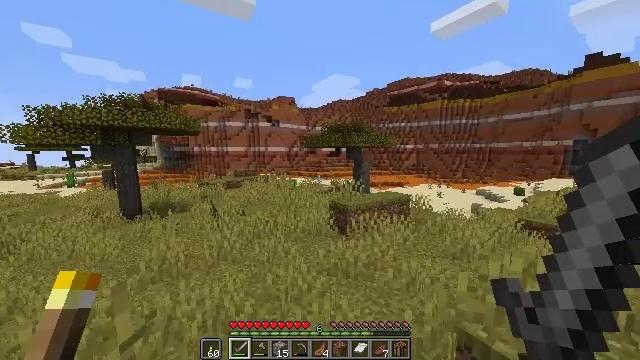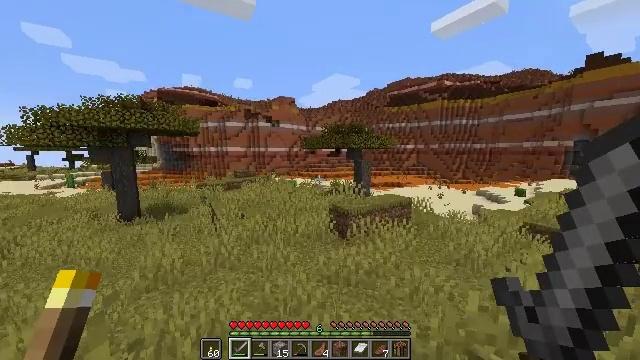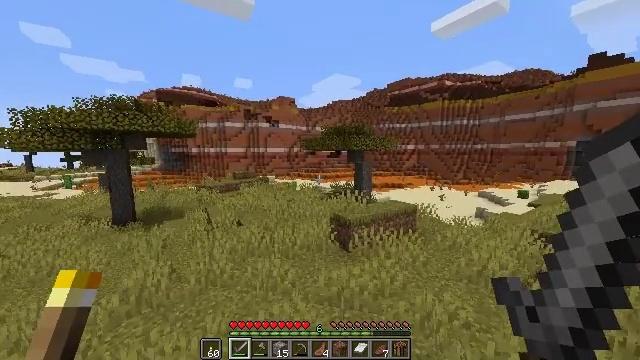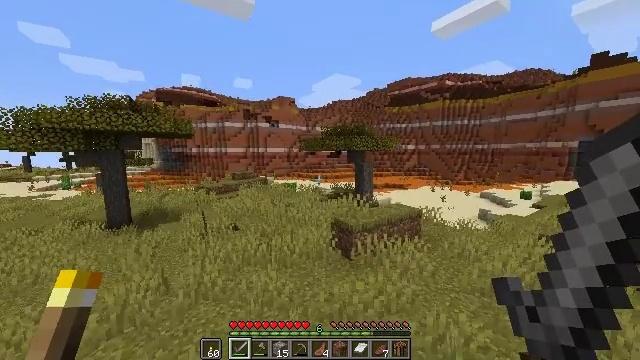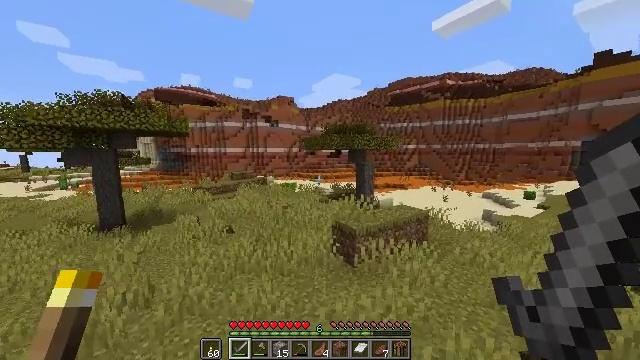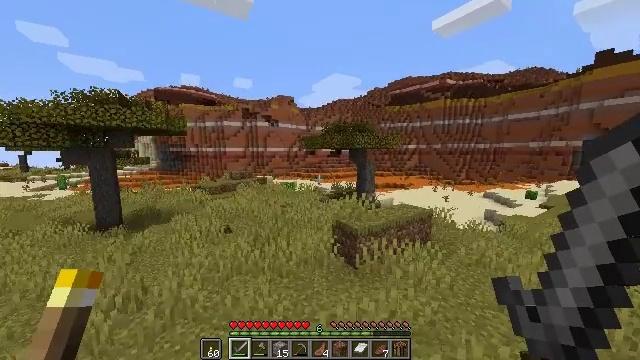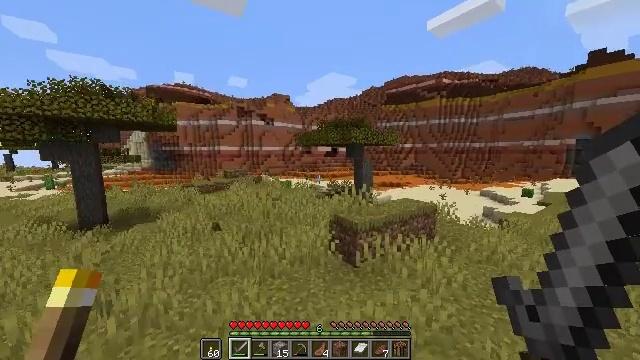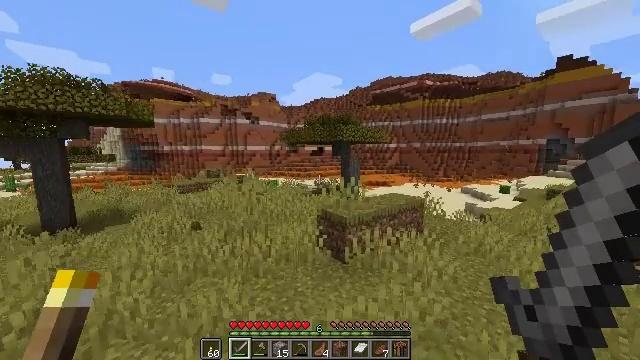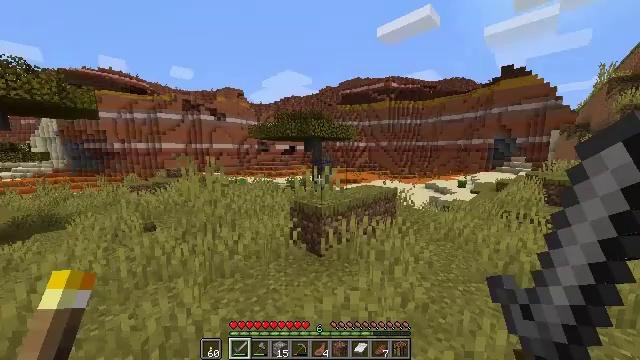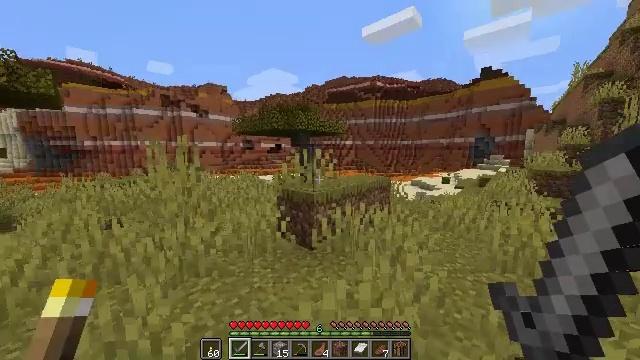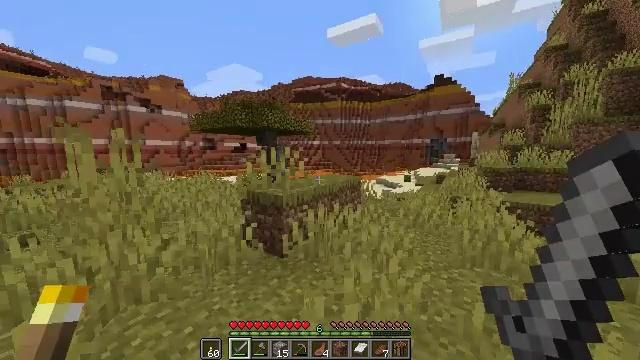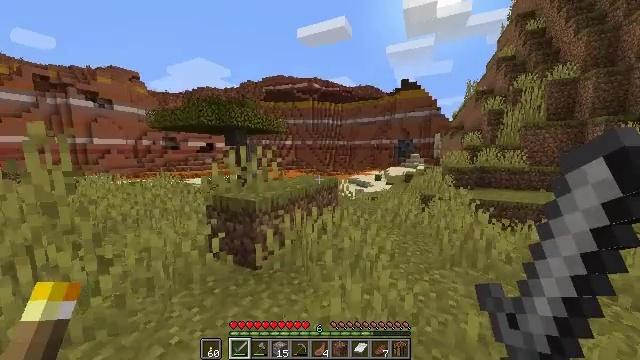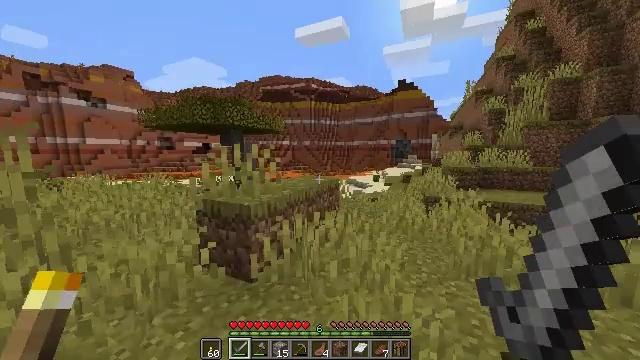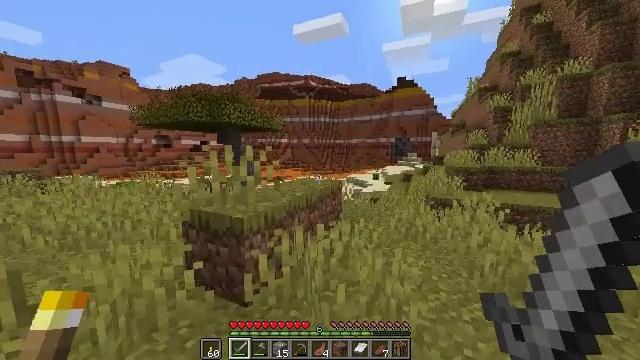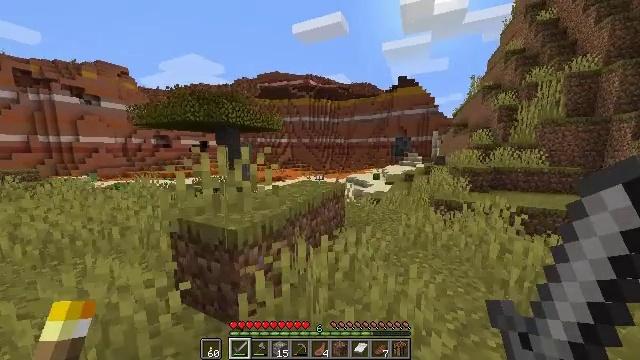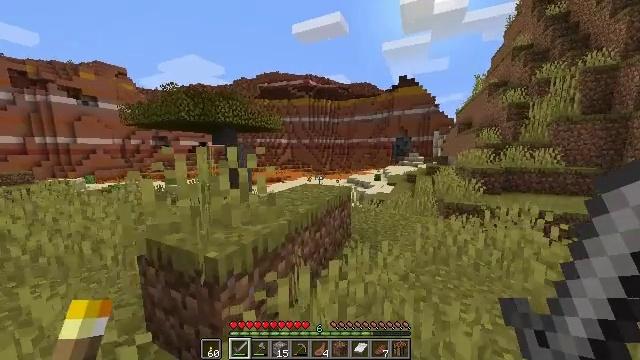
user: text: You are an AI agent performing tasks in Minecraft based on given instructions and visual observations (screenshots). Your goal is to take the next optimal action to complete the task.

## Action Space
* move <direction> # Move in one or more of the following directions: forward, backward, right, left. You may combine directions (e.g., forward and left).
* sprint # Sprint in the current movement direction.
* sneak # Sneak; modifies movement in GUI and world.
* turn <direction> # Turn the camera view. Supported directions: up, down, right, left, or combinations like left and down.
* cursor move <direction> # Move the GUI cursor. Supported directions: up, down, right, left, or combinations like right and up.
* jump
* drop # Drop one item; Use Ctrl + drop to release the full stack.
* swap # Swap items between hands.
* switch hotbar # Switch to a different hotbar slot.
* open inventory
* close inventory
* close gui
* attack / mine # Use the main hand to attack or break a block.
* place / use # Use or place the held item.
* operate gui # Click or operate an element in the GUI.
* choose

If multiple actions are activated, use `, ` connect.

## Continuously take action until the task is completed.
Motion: motion action
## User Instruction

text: Dig up some sand.
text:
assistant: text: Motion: move forward, sprint, jump
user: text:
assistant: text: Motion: move forward, sprint
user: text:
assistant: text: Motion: move forward, sprint
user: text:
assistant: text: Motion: move forward, sprint
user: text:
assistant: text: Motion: move forward, sprint
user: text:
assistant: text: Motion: move forward, sprint, turn right
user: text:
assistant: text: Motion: move forward, sprint, turn right
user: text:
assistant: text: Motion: move forward, sprint, turn right
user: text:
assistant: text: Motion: move forward, sprint, turn right
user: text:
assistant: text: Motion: move forward, sprint, turn right
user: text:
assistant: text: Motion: move forward, sprint, turn right
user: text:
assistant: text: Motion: move forward, sprint
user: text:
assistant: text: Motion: move forward, sprint
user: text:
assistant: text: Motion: move forward, sprint
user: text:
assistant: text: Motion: move forward, sprint
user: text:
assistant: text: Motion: move forward, sprint
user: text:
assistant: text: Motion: move forward, sprint
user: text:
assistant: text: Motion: move forward, sprint
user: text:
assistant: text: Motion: move forward, sprint, jump
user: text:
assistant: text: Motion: move forward, sprint, jump
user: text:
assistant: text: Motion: move forward, sprint, jump
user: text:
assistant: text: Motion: move forward, sprint, jump
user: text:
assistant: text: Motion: move forward, sprint, jump
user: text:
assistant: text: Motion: move forward, sprint, jump
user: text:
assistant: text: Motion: move forward, sprint
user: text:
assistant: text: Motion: move forward, sprint
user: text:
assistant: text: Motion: move forward, sprint
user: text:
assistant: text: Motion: move forward, sprint
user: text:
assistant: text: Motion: move forward, sprint
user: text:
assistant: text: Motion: move forward, sprint